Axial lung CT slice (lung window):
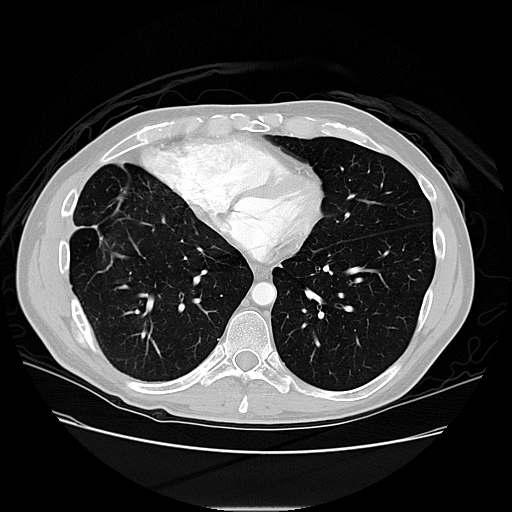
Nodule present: no